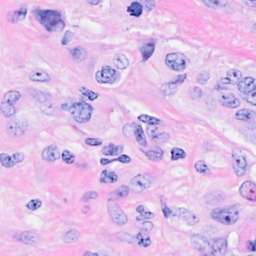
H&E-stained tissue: Breast